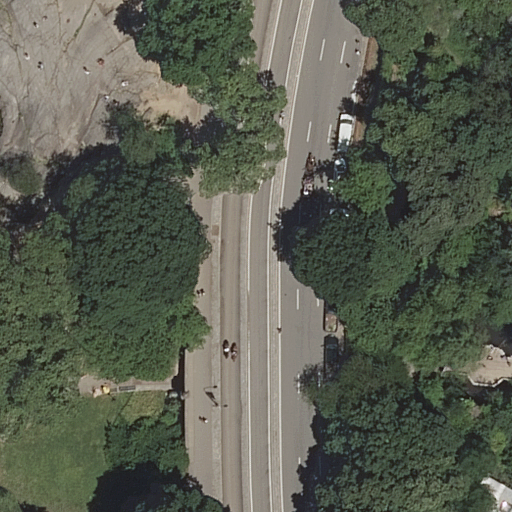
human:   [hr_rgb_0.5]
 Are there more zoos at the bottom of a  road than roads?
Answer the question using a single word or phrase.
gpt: no

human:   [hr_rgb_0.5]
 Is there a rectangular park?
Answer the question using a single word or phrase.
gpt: yes

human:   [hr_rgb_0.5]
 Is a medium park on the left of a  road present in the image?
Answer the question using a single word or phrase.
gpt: no

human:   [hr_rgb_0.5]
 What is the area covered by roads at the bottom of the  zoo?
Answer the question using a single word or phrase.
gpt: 0m2

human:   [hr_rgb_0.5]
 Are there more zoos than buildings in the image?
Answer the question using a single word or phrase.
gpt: yes

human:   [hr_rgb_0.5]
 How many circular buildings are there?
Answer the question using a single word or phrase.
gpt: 0

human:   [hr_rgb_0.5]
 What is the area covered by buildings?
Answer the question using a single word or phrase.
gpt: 0m2

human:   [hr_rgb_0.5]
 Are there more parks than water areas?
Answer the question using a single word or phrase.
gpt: yes

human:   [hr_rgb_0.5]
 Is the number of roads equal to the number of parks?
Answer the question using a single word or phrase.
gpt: no

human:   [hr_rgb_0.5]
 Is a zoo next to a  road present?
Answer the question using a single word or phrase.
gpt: yes

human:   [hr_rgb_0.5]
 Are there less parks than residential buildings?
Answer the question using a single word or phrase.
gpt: no

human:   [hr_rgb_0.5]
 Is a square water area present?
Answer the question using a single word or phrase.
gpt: no

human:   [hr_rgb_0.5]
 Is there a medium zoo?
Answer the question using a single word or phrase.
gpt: no

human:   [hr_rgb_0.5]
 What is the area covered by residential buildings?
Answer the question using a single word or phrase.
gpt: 0m2

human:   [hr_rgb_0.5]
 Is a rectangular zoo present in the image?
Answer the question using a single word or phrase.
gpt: yes

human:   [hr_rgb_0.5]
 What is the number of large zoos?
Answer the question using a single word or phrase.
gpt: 1

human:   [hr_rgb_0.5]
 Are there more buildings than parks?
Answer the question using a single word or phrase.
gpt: no

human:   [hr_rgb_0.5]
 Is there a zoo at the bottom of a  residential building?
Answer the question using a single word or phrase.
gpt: no

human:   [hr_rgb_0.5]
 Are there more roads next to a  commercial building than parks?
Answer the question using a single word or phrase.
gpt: no

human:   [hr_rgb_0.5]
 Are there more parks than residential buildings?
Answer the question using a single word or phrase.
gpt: yes

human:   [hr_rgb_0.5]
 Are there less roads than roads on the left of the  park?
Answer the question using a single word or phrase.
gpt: no

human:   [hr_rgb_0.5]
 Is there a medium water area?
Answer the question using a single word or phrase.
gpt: no

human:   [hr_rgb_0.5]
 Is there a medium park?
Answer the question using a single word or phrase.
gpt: no

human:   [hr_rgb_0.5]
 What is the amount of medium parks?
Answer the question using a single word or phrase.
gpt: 0

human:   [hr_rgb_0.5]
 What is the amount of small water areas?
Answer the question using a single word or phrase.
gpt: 0

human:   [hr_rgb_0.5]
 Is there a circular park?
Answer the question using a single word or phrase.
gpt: no

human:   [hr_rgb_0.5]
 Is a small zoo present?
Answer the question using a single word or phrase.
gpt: no

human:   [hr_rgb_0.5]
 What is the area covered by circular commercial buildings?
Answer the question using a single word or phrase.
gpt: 0m2

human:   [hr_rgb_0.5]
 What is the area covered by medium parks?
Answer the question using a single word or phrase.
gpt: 0m2

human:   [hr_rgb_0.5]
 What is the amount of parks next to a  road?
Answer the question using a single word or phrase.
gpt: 1

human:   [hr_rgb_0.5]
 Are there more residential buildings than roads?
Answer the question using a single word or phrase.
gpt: no

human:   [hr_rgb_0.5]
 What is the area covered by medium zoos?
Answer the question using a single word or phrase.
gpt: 0m2

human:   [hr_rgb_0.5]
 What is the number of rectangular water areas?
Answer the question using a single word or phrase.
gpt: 0

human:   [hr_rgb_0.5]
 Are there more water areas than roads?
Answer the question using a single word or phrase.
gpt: no

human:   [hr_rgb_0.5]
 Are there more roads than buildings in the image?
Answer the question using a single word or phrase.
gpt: yes

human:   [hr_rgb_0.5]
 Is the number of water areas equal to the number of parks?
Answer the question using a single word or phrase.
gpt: no